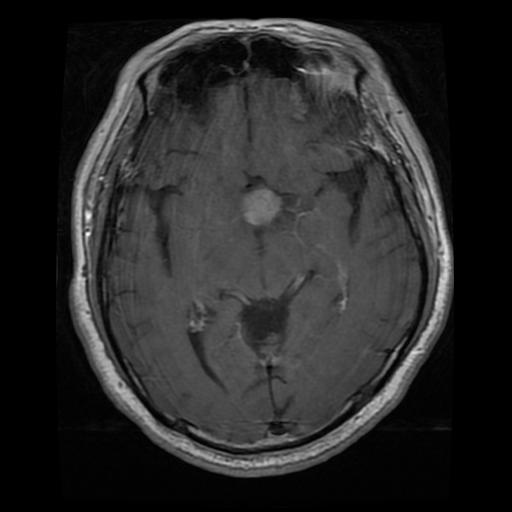
Label: pituitary